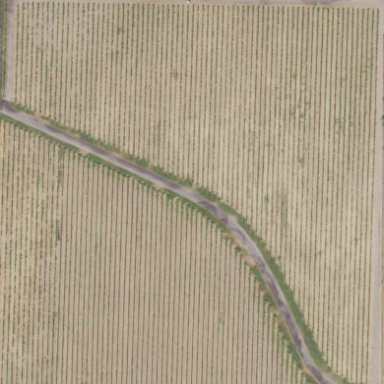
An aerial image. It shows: Vineyard where grapes are grown.